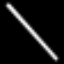
Label: leaf